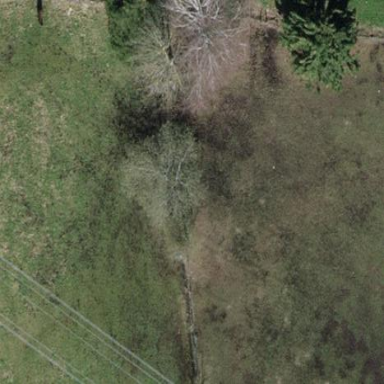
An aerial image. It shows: Patch of scrub vegetation.